Interaction volume radius: 10 \u00c5
Interaction volume height: 10 \u00c5
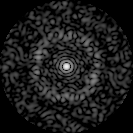
Disorder parameter: 0.8229